Field crop: maize
Growth stage: 2
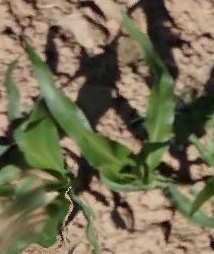
Species: maize